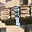
Label: 1